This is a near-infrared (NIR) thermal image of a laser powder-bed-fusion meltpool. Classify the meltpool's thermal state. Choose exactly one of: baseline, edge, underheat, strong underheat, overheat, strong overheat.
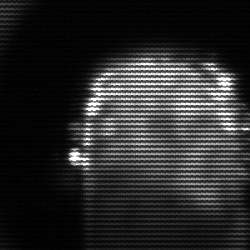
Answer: baseline